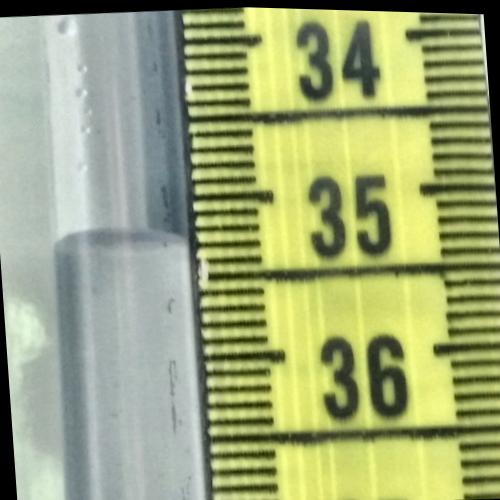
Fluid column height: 35.3 cm